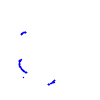
Particle: proton